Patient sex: M
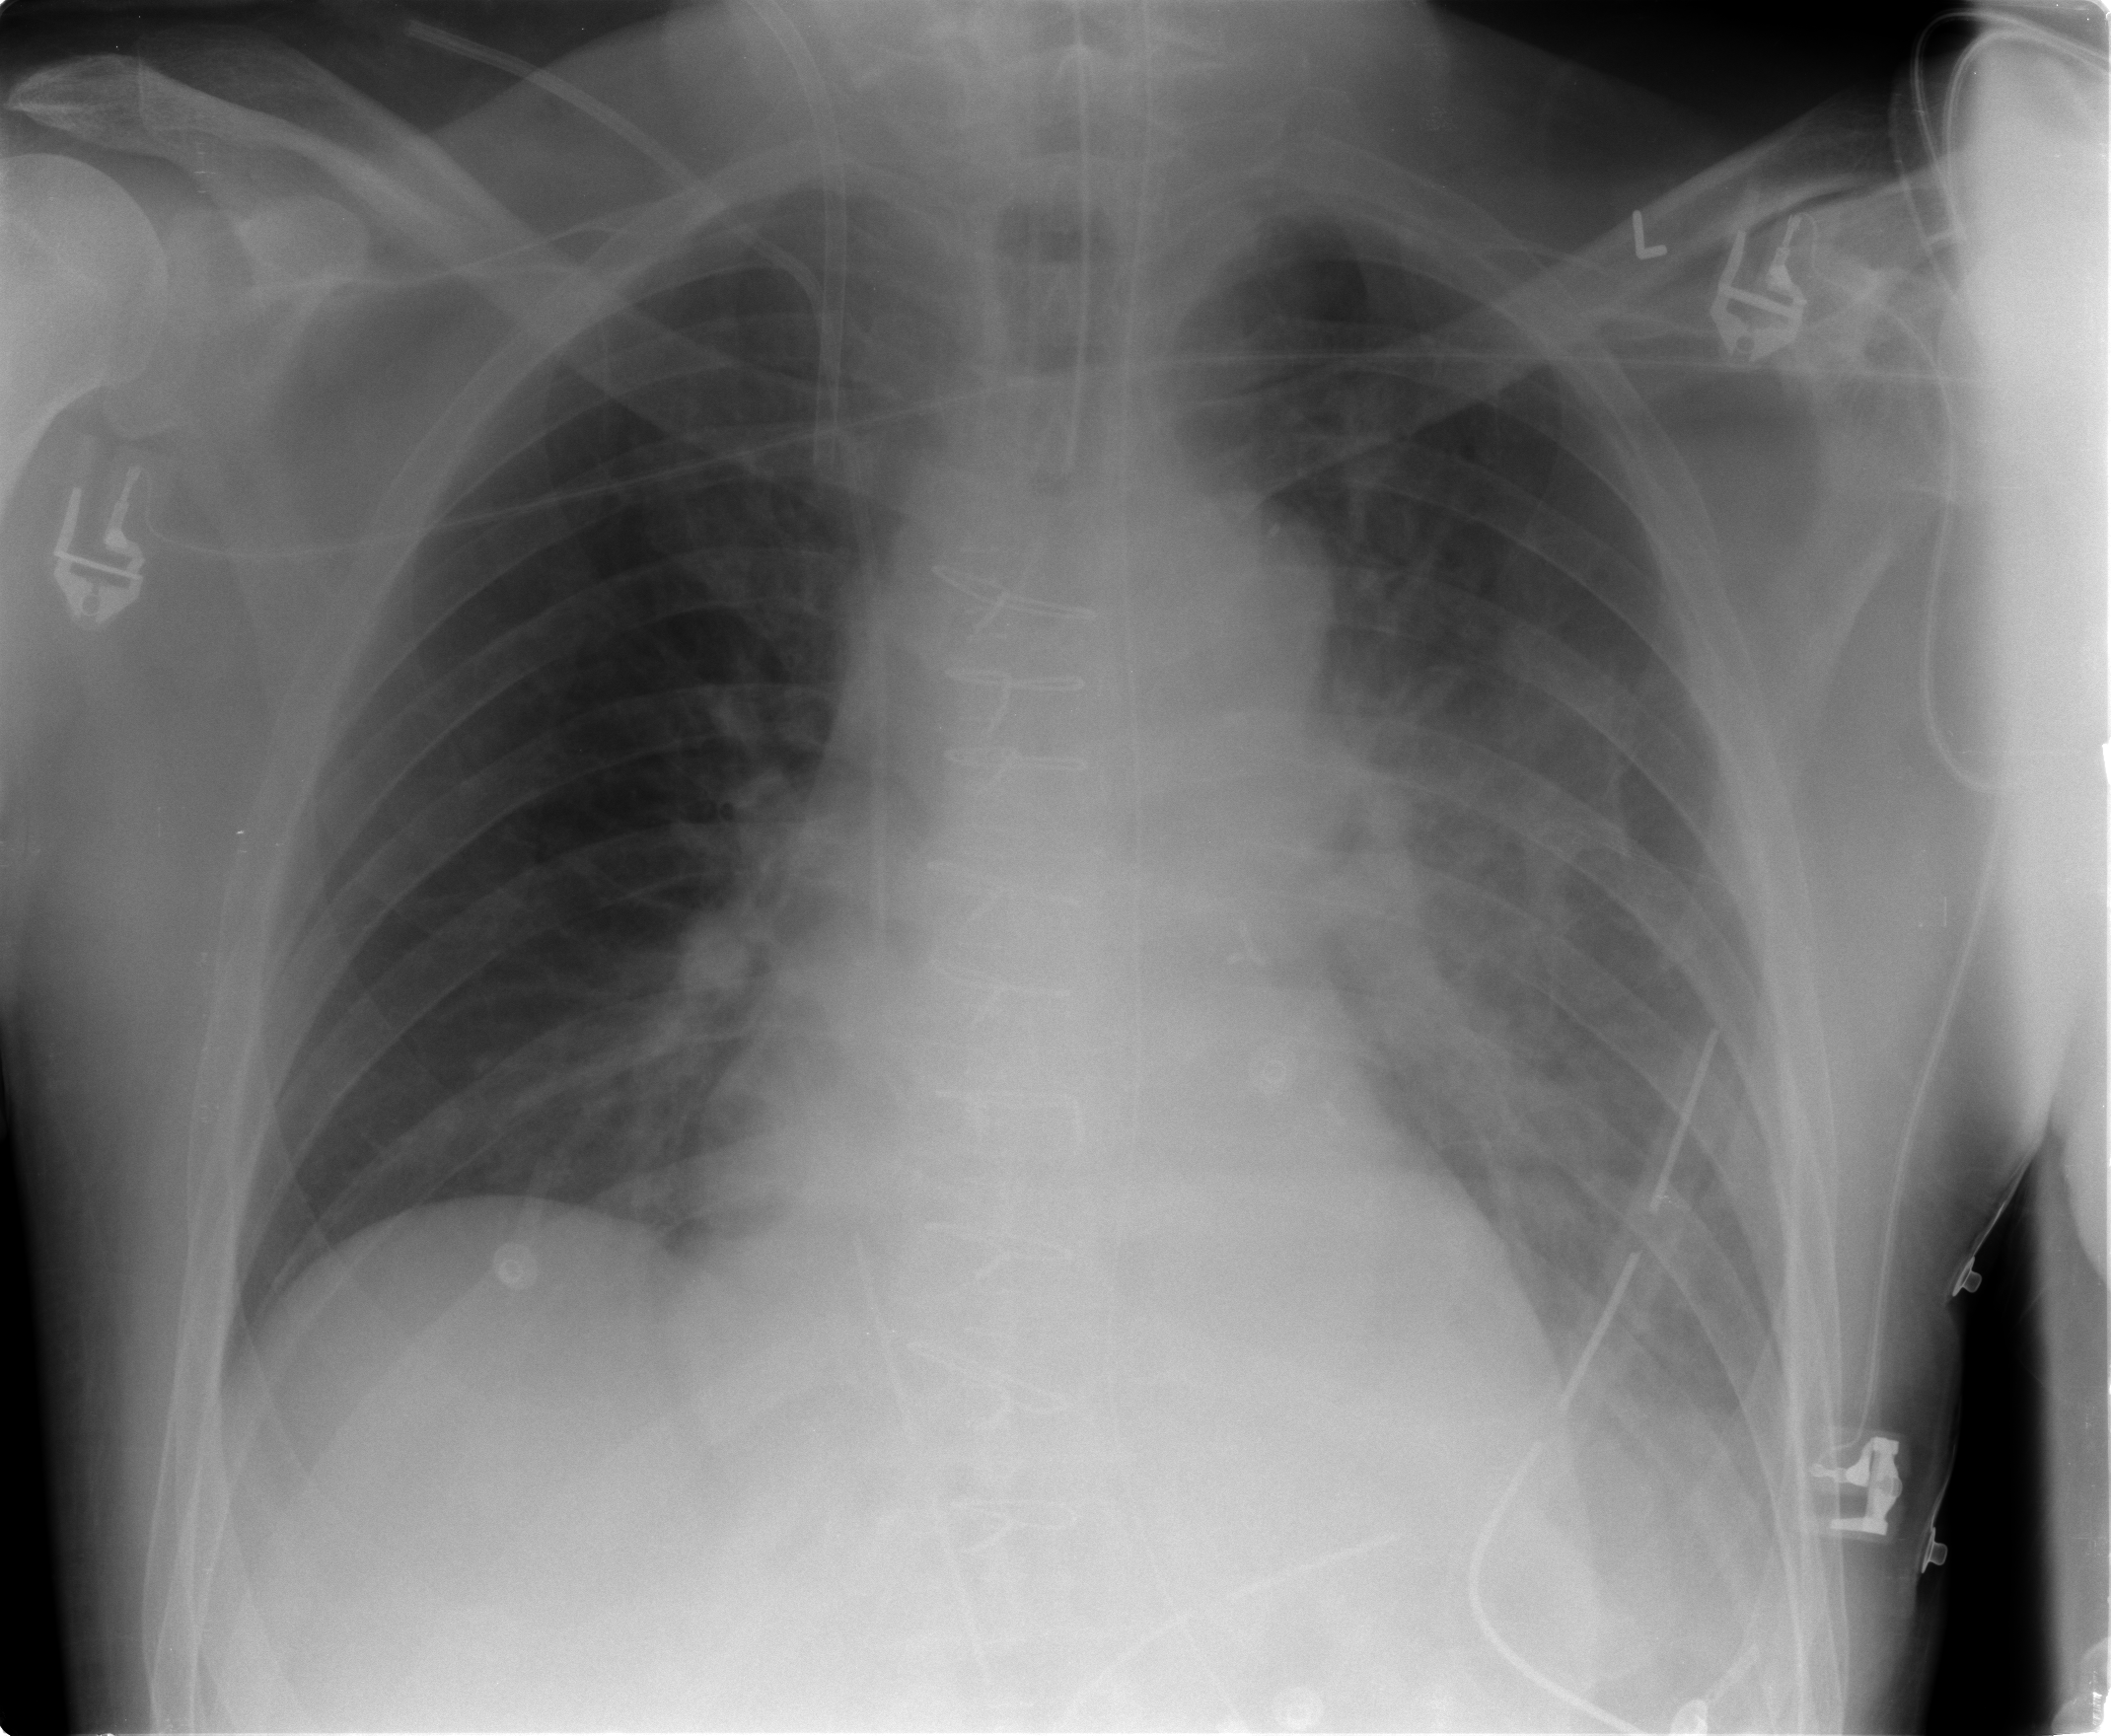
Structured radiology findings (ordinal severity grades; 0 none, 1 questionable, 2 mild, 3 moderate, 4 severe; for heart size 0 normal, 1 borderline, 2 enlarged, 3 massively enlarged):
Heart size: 2
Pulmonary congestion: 1
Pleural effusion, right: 0
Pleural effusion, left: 2
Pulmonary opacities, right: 0
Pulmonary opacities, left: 1
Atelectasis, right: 0
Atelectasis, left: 2